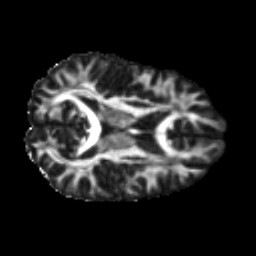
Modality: FA
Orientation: axial
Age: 33
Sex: male
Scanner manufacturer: ge
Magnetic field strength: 3 T
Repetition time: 7.8 s
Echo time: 0.0606 s